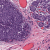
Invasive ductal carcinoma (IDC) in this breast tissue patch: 0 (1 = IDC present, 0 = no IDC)